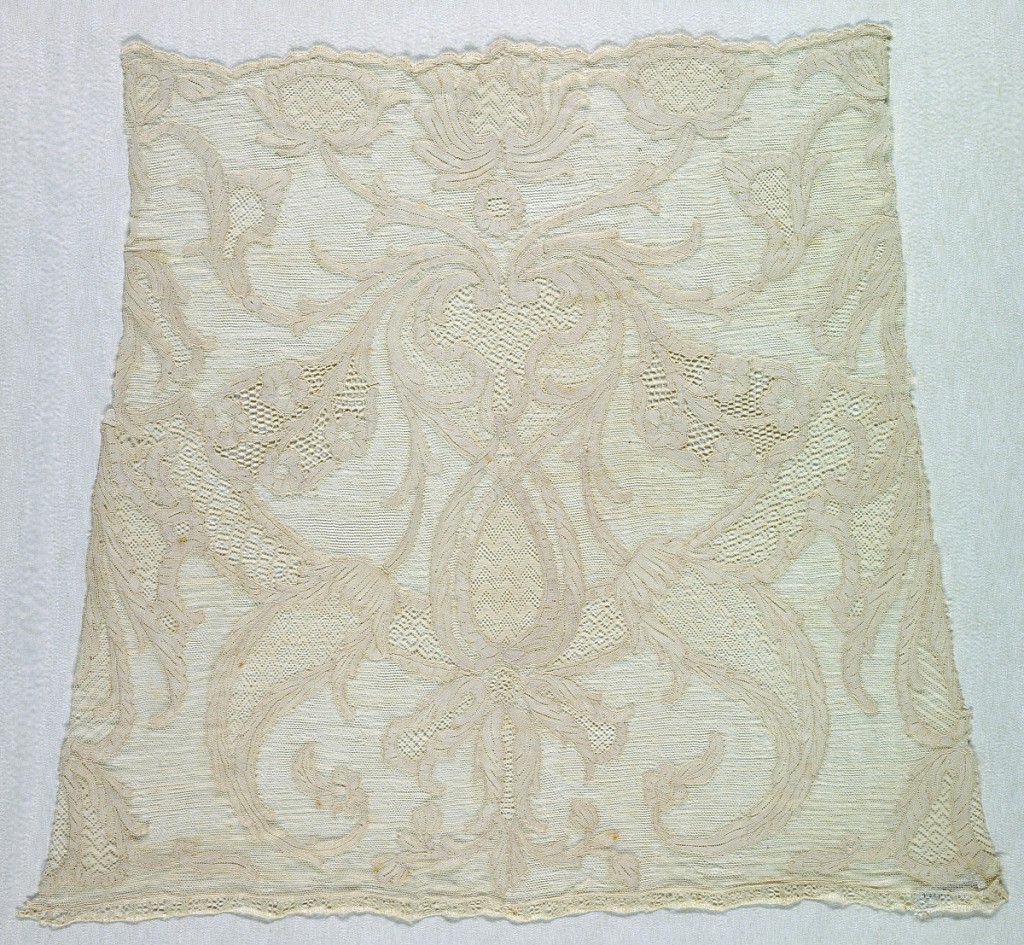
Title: Cuff
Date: mid-18th century
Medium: linen Technique: needle lace with ground of loop and twist with twist return
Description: Cuff intended for an alb with a design of stylized floral and foliated forms originating in a centrally placed heart-shaped motif. Fond: réseau. Modes: réseau mouché, venises, portes.